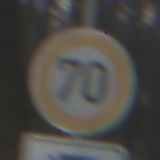
Verkehrszeichen: Geschwindigkeit70
Zusatzzeichen unten: MehrspurigeFahrzeuge2
Umgebung: Outdoor, Nature
Tageszeit: SunriseSunset
Wetter: Clear
Licht: Natural
Jahreszeit: Winter
Kontrast: LowContrast